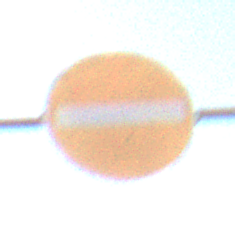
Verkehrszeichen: VerbotDerEinfahrt
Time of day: MorningAfternoon
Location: Outdoor (Nature)
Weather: PartlyCloudy
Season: NotSpecified
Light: Natural